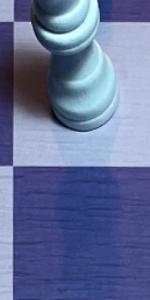
Label: Empty